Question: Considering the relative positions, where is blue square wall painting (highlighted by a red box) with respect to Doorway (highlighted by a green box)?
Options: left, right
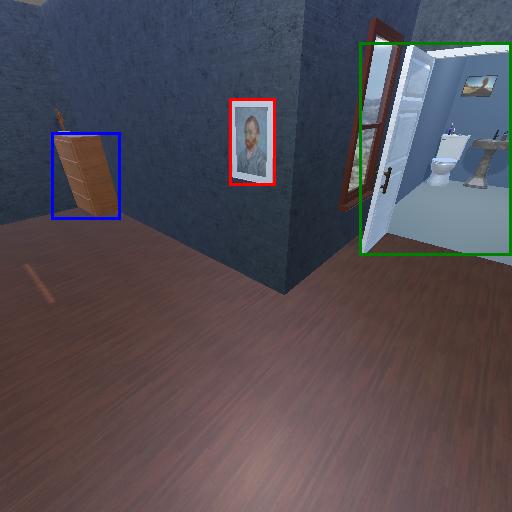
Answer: left